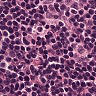
Metastatic tissue present: no